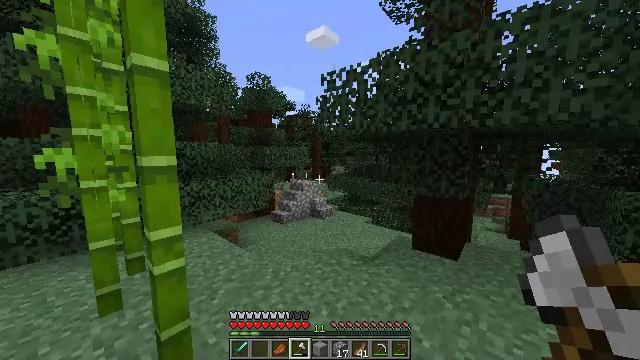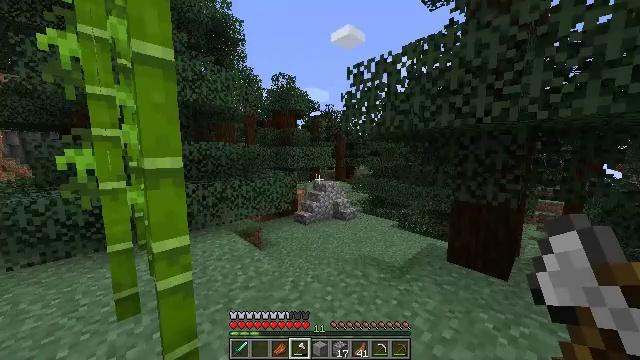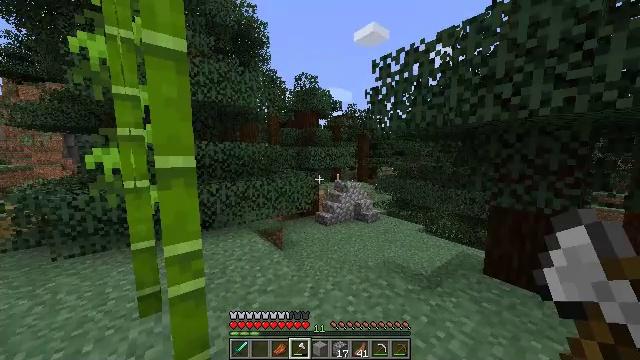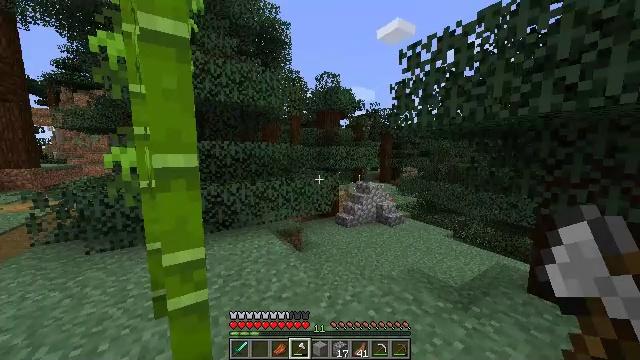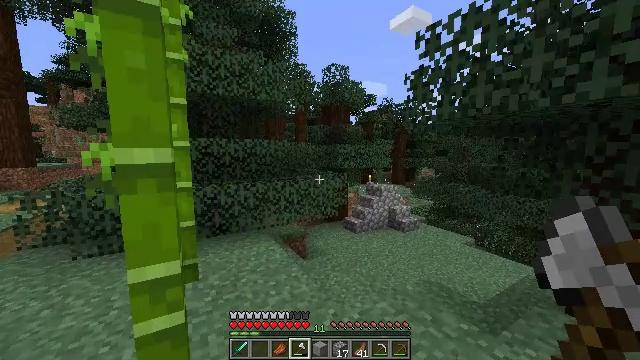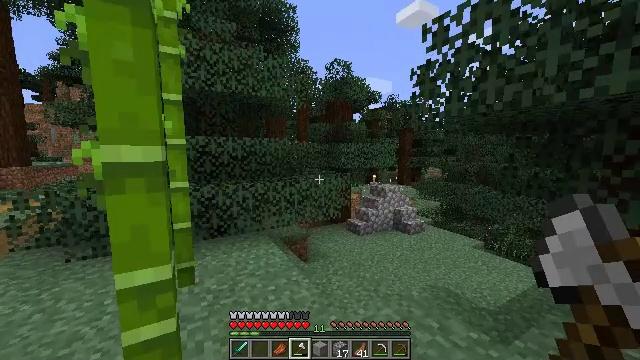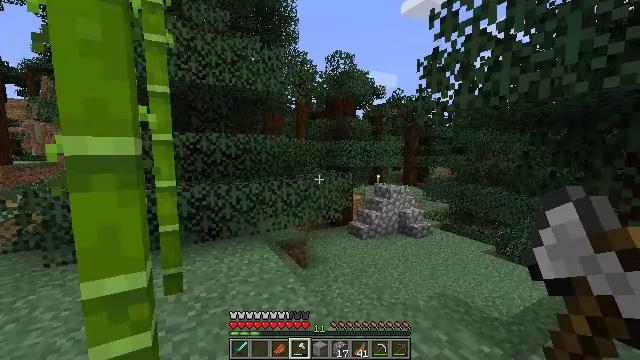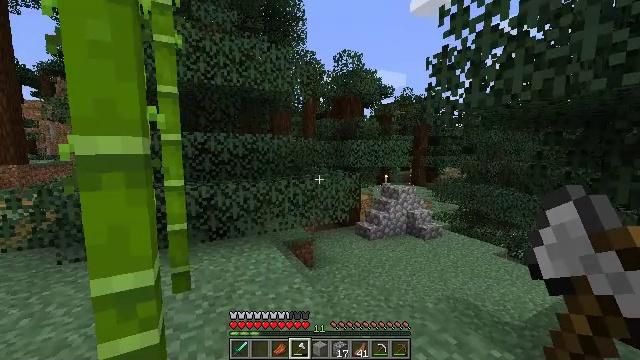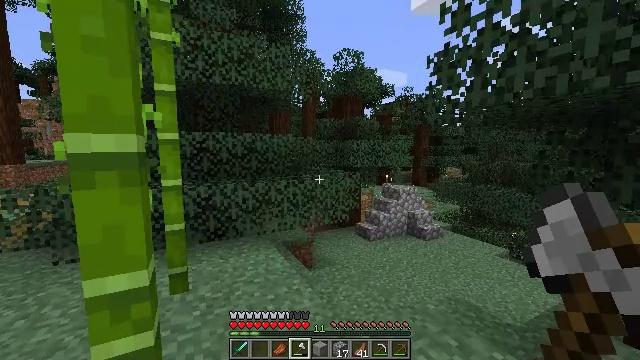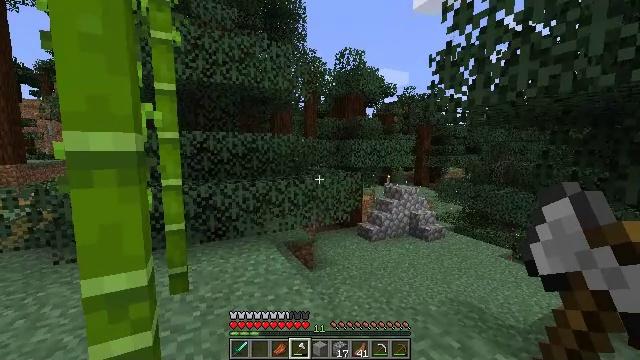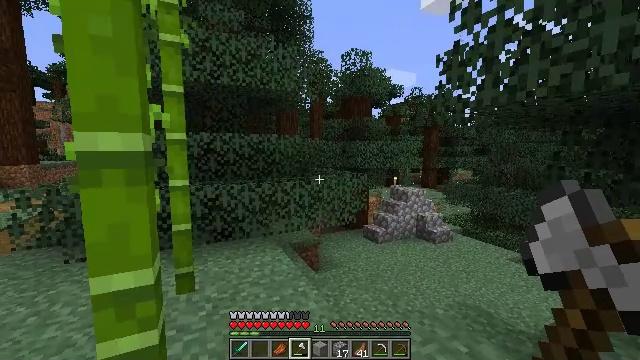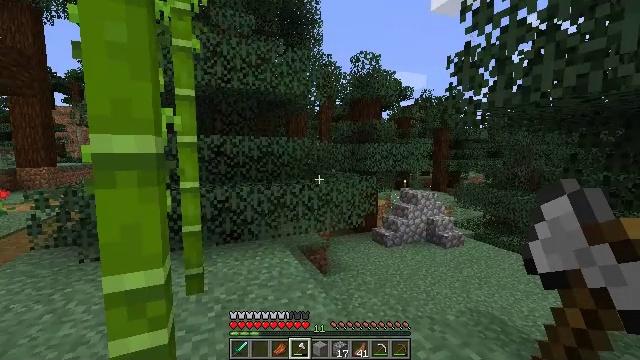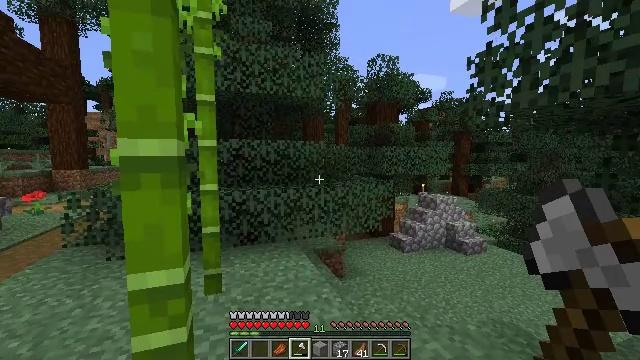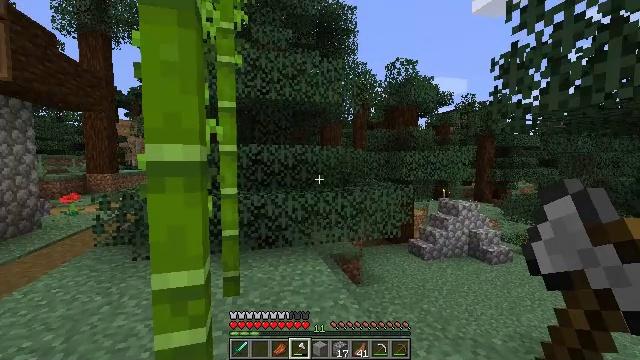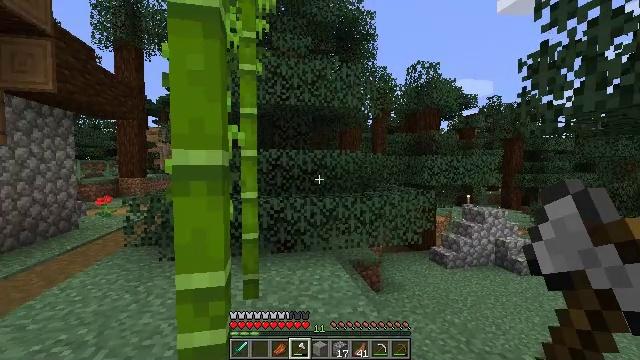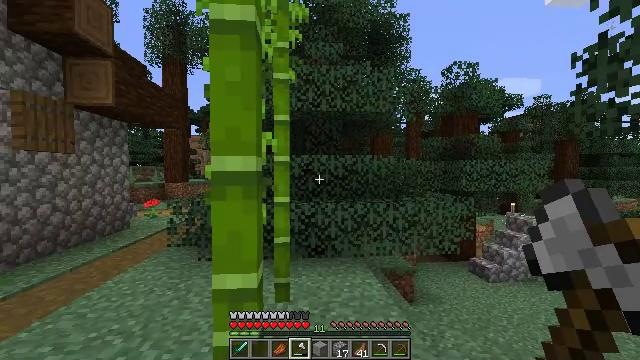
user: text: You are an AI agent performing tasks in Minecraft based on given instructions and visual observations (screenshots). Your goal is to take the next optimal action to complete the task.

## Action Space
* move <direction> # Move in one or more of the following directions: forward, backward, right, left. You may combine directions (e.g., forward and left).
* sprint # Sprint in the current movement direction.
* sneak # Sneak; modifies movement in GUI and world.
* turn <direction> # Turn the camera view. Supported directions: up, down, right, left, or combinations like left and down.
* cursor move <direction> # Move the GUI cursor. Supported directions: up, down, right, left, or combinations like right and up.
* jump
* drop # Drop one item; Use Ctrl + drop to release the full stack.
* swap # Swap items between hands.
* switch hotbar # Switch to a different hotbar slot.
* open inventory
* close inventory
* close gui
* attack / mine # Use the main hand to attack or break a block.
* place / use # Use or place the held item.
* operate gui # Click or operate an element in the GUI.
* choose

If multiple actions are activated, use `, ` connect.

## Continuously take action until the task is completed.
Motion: motion action
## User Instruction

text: Collect bamboo for crafting.
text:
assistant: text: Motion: move forward, turn left
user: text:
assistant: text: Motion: move forward, turn left
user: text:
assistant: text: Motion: turn left
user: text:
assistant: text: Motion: turn left
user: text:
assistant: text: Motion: no_op
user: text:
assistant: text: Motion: no_op
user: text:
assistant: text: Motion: turn left
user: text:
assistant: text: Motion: no_op
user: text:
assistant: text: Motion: no_op
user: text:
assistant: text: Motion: turn left
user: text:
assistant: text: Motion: turn left
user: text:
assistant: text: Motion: turn left
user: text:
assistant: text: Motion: turn left and up
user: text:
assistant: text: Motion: turn left and up
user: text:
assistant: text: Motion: turn left and up
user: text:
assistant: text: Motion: turn left
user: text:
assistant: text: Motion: turn left
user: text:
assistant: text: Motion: no_op
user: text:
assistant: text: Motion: turn left
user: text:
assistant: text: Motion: no_op
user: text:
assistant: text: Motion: turn left
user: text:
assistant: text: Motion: no_op
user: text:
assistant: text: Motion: no_op
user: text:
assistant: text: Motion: no_op
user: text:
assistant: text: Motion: no_op
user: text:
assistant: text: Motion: no_op
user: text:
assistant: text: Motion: no_op
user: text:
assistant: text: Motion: no_op
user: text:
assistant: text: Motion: no_op
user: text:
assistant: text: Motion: no_op